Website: home-depot
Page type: payment
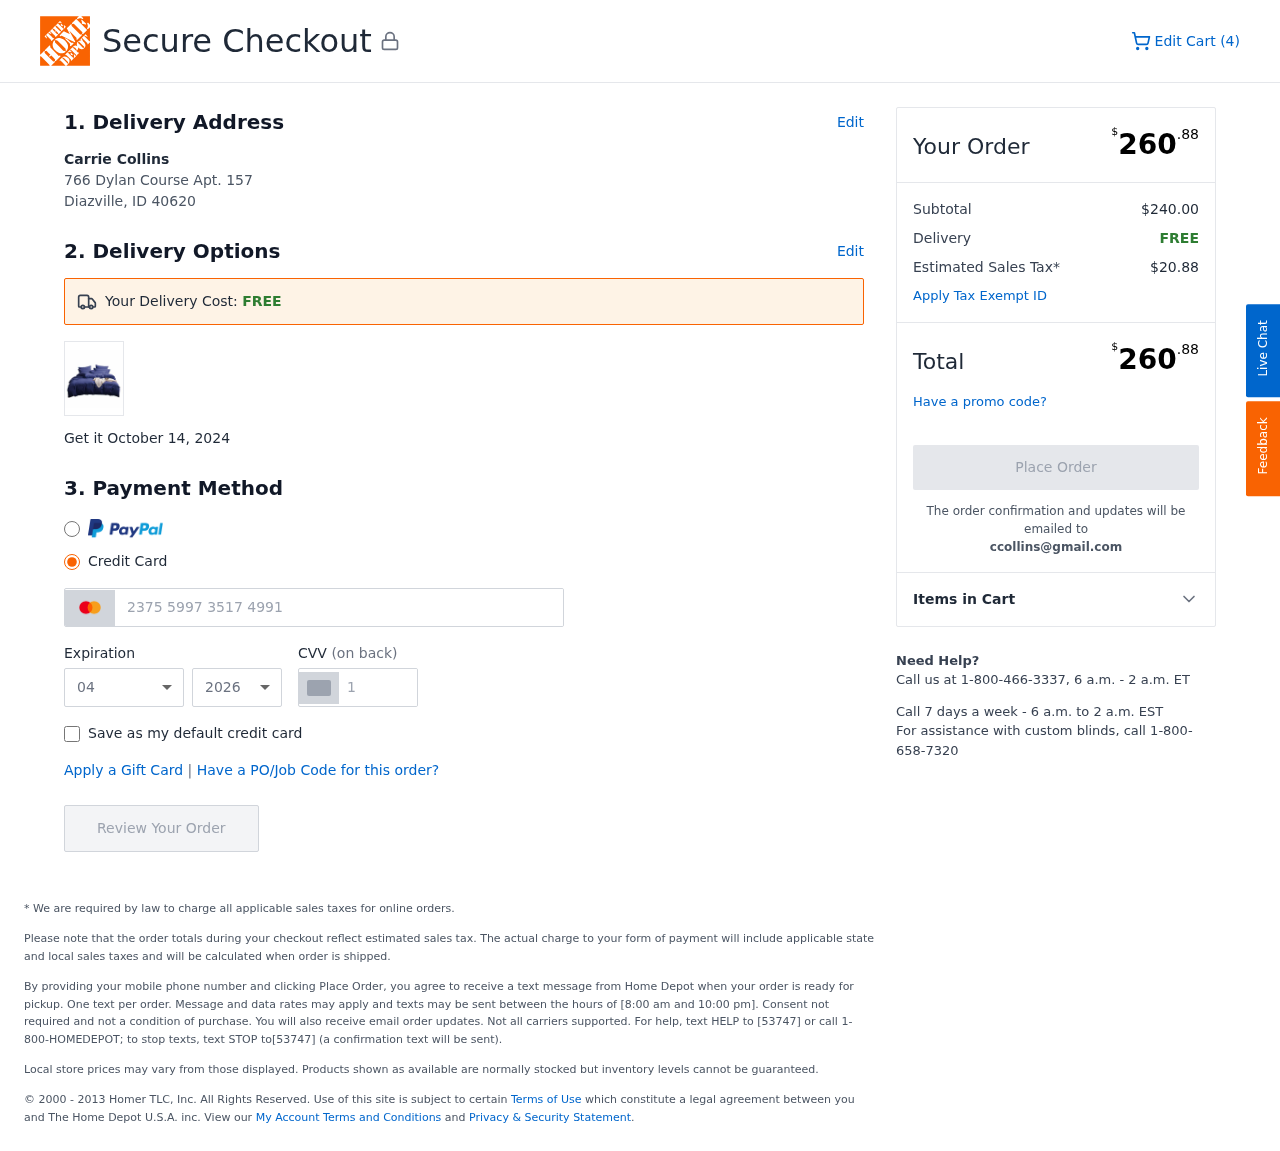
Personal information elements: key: PII_CARD_CVV
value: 147
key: PII_CARD_EXPIRY_MONTH
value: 04
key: PII_CARD_EXPIRY_YEAR
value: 26
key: PII_CARD_NUMBER
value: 2375 5997 3517 4991
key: PII_CITY_STATE_ZIP
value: Diazville, ID 40620
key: PII_EMAIL
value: ccollins@gmail.com
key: PII_FULLNAME
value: Carrie Collins
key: PII_STREET
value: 766 Dylan Course Apt. 157
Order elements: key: ORDER_NUM_ITEMS
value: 4
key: ORDER_DELIVERY_DATE
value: October 14, 2024
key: ORDER_TOTAL
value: $260.88
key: ORDER_SUBTOTAL
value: $240.00
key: ORDER_SHIPPING_COST
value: FREE
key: ORDER_TAX
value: $20.88